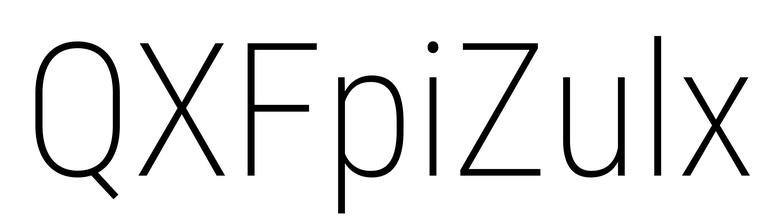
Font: Roboto_Condensed_ExtraLight